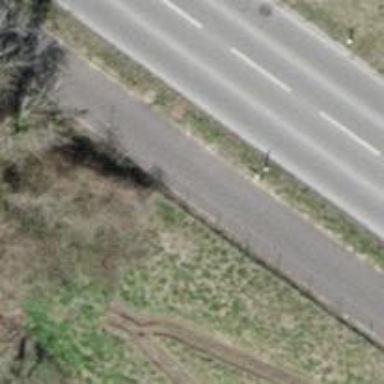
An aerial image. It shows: Asphalt path.